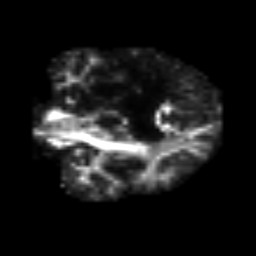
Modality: FA
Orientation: coronal
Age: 58
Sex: male
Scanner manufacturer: siemens
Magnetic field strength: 3 T
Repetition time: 3.2 s
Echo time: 0.081 s